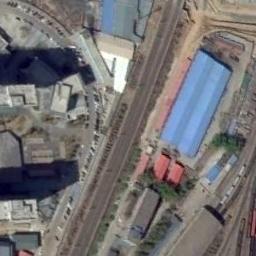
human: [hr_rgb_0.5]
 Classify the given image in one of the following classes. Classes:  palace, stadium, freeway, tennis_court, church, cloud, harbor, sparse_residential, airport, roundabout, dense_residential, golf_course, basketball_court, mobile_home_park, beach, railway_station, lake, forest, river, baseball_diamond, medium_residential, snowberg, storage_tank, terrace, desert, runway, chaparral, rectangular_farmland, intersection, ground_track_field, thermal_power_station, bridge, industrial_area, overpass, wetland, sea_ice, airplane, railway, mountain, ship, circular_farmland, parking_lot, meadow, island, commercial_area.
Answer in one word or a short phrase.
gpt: railway